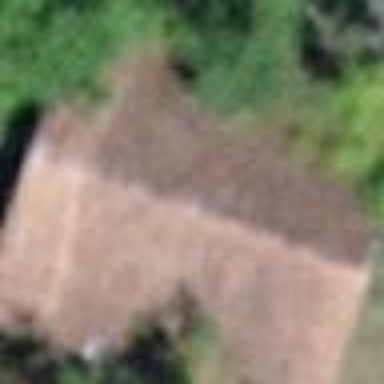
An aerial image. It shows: Barn.